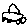
Label: car